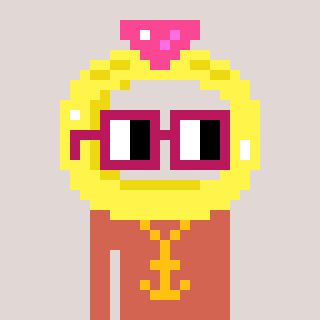
a pixel art character with square dark red glasses, a ring-shaped head and a peachy-colored body on a warm background